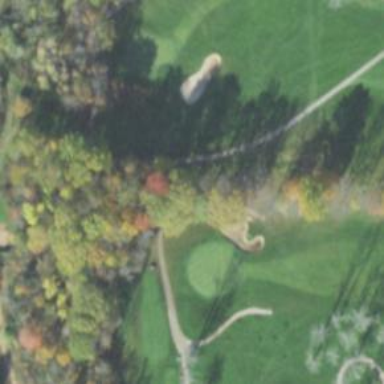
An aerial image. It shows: Service road designated as golf cart path.